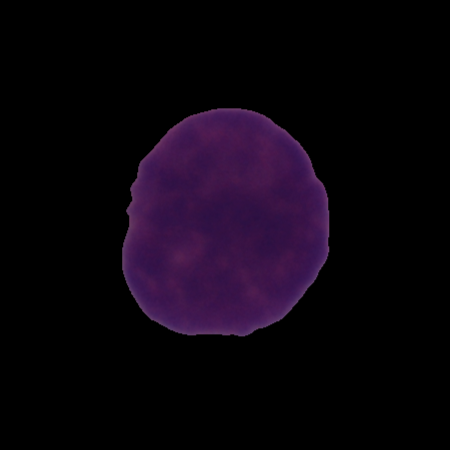
Label: cancer